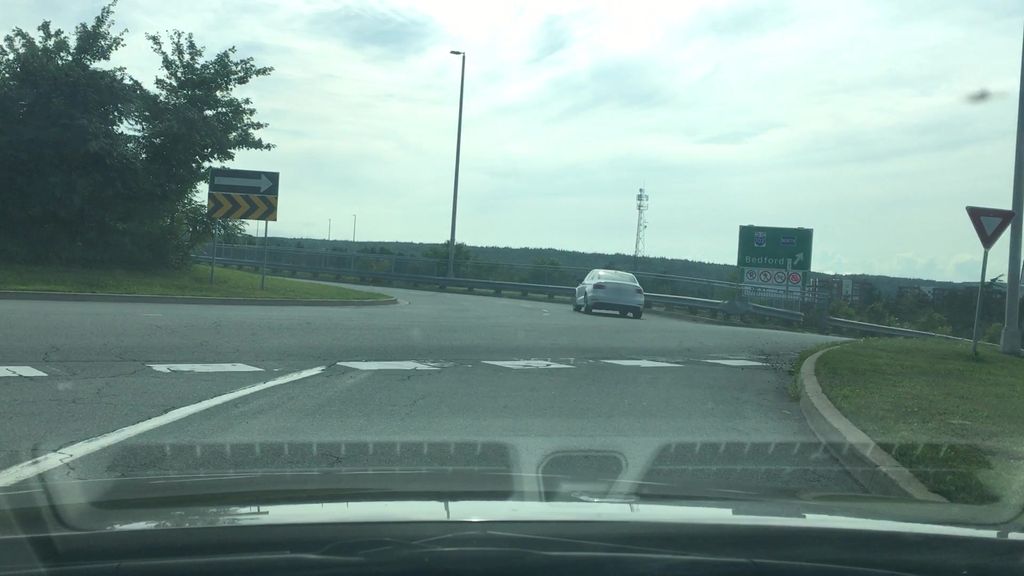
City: halifax